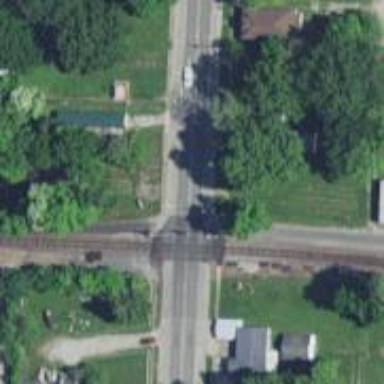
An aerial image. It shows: Railway crossing.